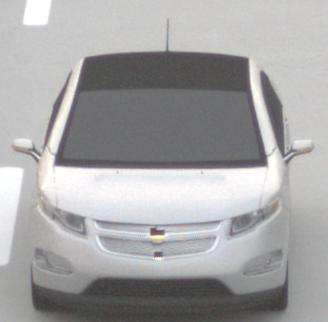
Make: Chevrolet
Model: Volt
Detailed model: Volt
Model produced from: 2011/11
Model produced until: 2014/08
Doors: 5
Color: white
Road condition: dry road
Daytime: sunrise or sunset
Contrast: low contrast